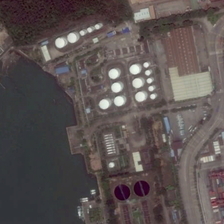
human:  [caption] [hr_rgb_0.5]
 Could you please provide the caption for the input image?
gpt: next to the factory is a lake .

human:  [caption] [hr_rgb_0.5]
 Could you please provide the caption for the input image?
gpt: next to the factory is a lake .

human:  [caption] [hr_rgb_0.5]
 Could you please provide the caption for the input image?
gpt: many trees are planted near the fact .

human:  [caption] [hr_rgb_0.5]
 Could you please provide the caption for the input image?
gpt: many trees are planted near the fact .

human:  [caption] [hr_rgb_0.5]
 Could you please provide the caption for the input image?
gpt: many trees are planted near the fact .